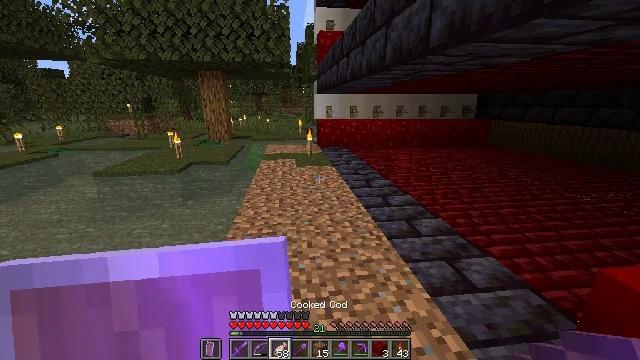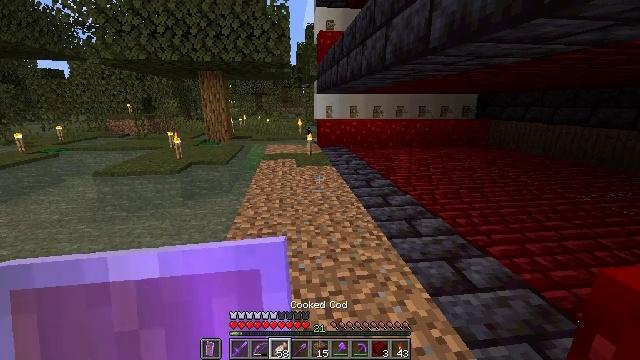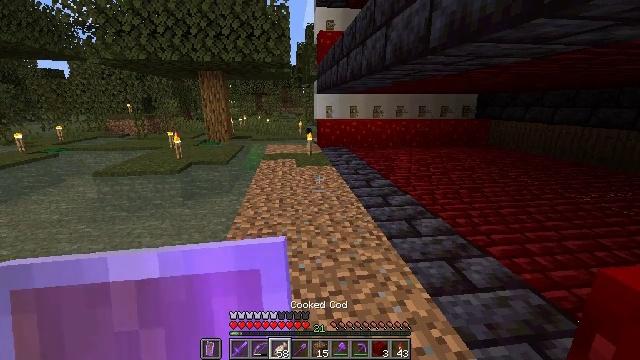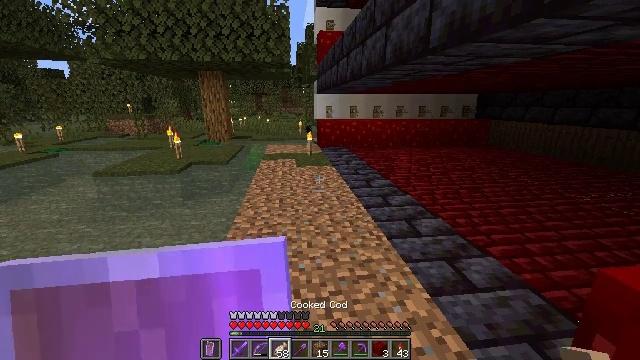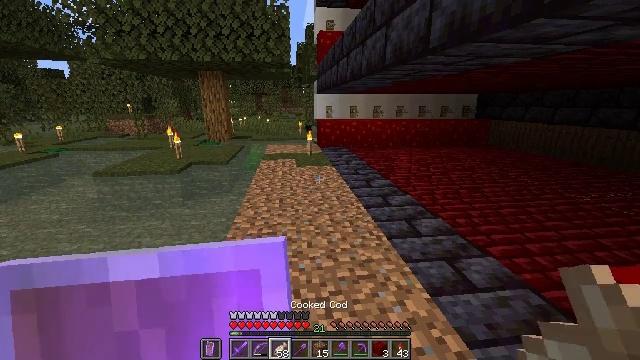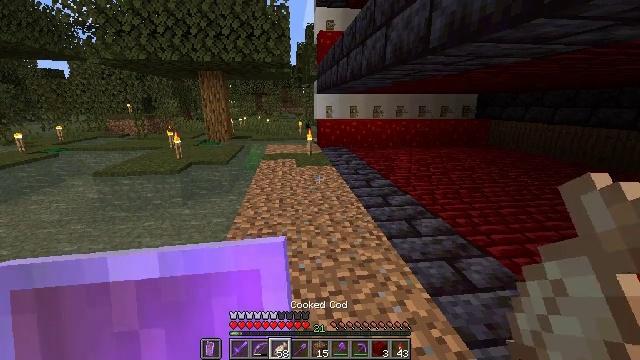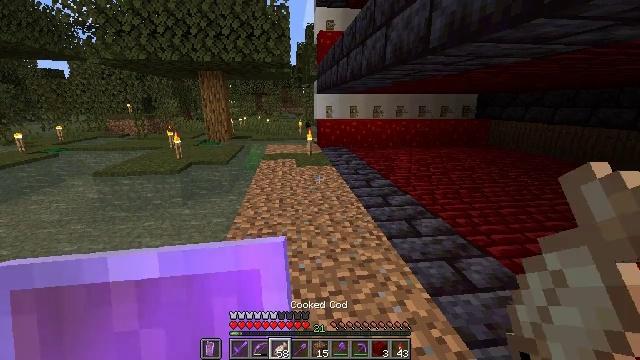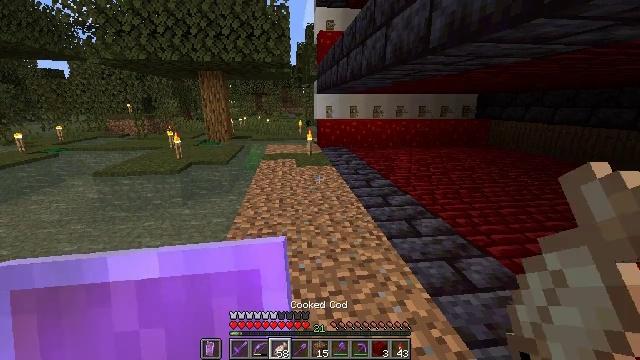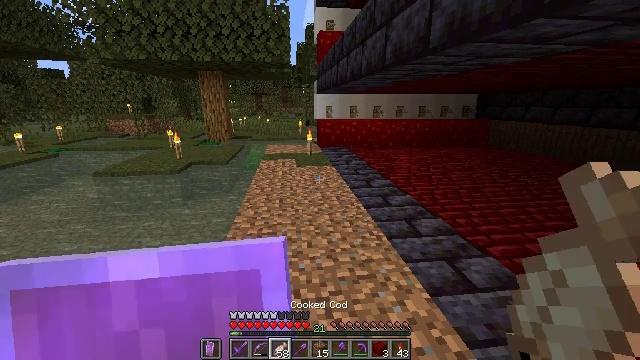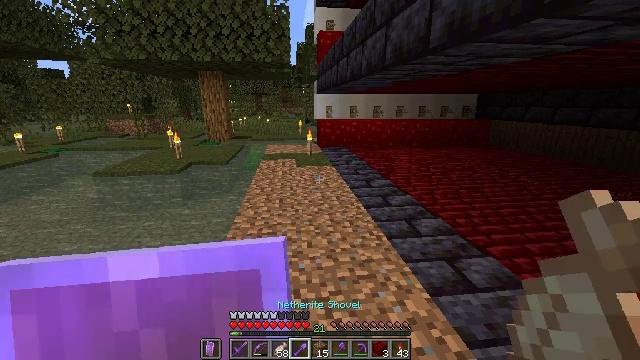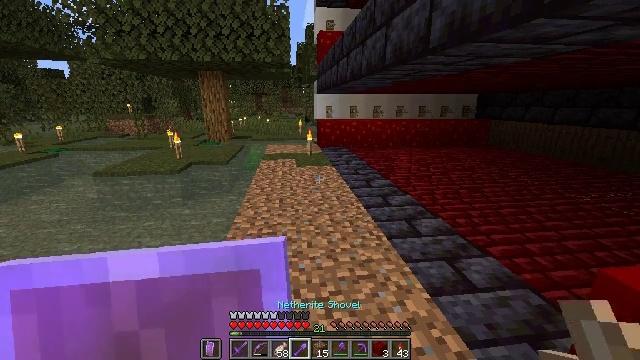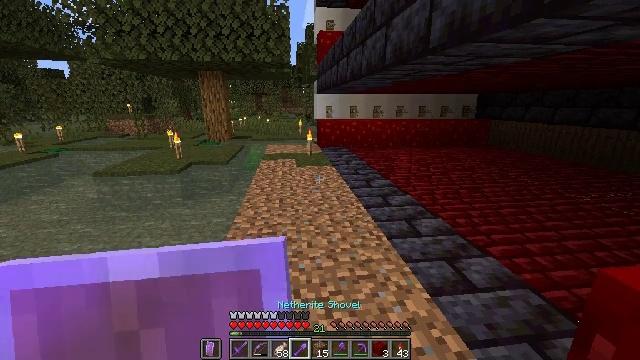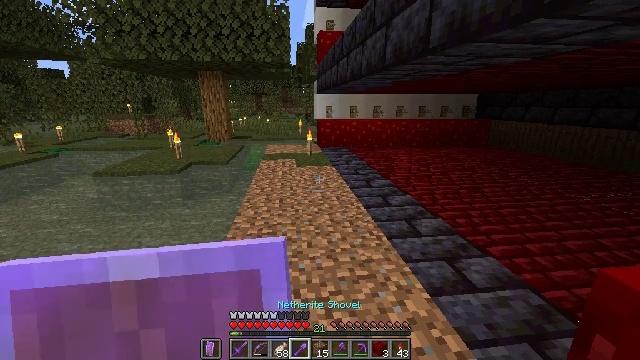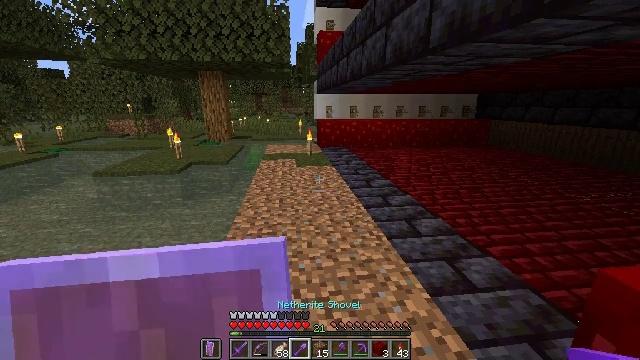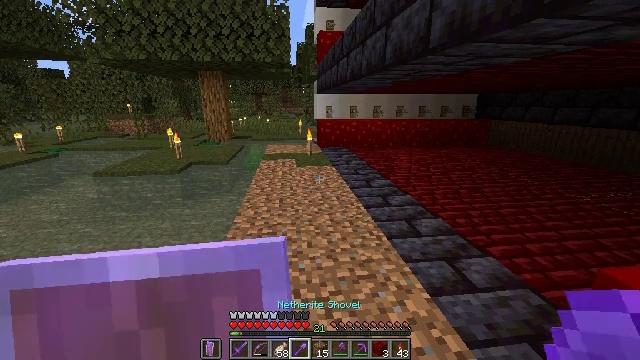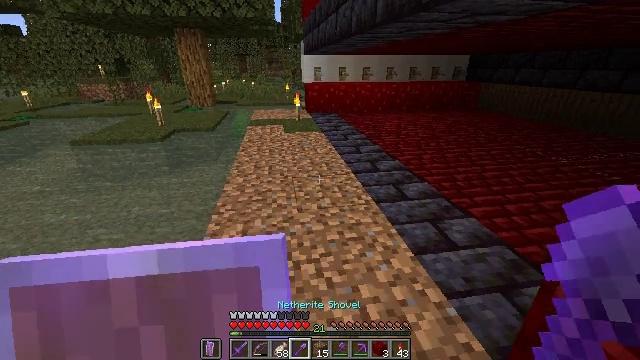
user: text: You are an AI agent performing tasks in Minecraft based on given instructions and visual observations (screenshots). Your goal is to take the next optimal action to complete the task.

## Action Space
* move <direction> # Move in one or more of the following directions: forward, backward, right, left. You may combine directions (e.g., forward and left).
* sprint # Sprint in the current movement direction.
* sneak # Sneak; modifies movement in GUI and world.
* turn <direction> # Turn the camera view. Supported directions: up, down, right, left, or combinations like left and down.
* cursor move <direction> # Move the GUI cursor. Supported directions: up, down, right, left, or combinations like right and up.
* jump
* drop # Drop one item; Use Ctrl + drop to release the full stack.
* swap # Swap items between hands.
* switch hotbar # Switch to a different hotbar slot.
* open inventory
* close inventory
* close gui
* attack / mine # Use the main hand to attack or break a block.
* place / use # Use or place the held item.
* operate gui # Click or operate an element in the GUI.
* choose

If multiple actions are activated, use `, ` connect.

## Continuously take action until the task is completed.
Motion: motion action
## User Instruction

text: Break the dirt block.
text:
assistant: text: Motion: no_op
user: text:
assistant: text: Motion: no_op
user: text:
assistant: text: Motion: no_op
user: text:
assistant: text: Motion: no_op
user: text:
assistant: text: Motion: no_op
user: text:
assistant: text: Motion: no_op
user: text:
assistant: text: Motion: no_op
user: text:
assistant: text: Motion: no_op
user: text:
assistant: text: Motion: no_op
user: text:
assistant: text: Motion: no_op
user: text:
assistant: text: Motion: no_op
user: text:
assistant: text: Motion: no_op
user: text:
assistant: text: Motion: no_op
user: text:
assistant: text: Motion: no_op
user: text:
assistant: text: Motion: turn right and down
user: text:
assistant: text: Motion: turn right and down
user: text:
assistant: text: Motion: turn down
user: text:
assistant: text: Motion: turn down
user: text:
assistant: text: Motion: turn down
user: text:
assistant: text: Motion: turn down
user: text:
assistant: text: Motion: no_op
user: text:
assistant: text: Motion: no_op
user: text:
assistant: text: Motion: no_op
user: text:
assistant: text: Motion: no_op
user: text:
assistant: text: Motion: no_op
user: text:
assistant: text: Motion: no_op
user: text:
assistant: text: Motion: no_op
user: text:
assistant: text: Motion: no_op
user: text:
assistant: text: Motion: turn up
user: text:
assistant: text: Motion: turn up